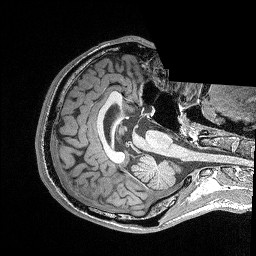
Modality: T1w
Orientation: axial
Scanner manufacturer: siemens
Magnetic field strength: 3 T
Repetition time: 2.25 s
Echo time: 0.00306 s